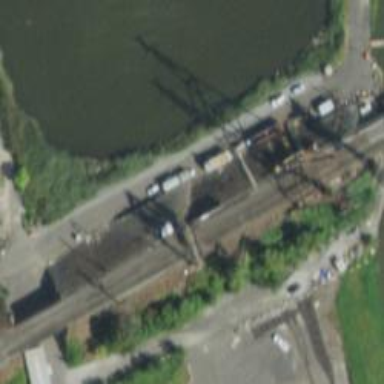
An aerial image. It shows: Railway with electrified contact lines.